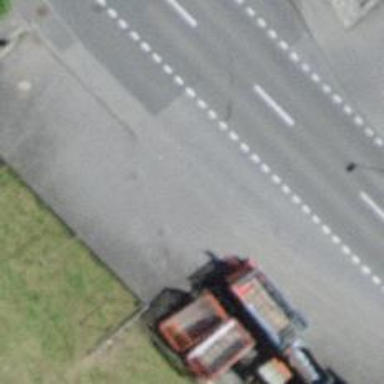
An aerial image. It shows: Bus stop with platform for public transport.